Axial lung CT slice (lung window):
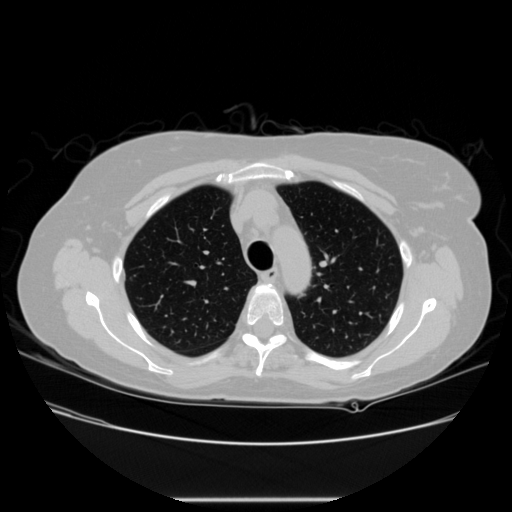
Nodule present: no